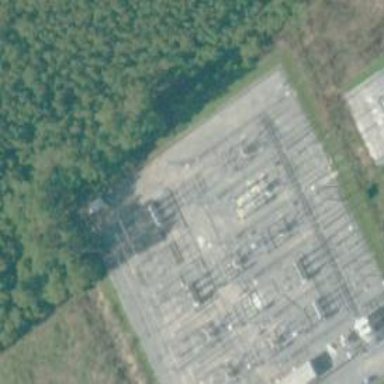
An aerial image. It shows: Switch used for power control.